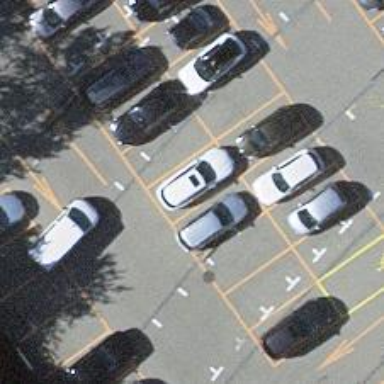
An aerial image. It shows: Road serving as parking aisle.